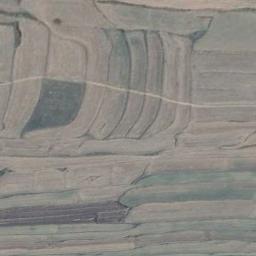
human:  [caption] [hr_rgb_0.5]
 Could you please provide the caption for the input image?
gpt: There are bare and green terrace .

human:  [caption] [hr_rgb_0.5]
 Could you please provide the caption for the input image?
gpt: A large layer of brown and green mixed terraces .

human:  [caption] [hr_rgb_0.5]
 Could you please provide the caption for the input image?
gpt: There are many green plants on the terrace .

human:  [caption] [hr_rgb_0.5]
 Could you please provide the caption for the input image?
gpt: Half of the terraces are full of crops, and the other half are empty .

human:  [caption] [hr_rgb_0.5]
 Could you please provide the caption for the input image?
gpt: There are many yellow terraces and some green ones .